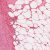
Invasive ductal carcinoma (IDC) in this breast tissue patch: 0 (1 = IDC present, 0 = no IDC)